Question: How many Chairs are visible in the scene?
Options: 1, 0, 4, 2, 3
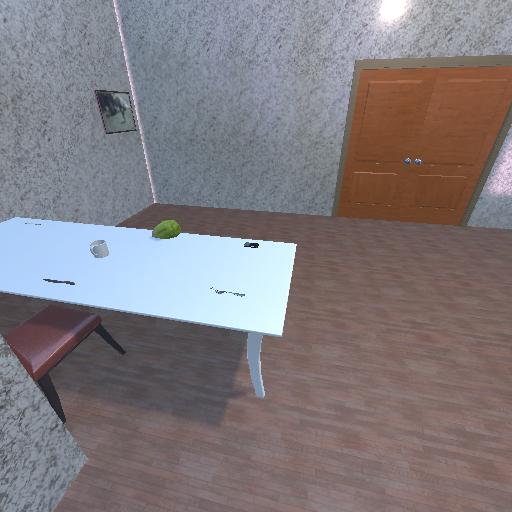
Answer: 1